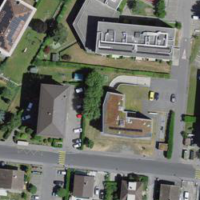
EUNIS habitat code: 55
Species observed at this site:
Vinca major